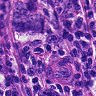
Metastatic tissue present: yes